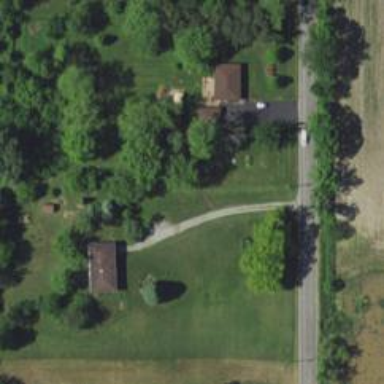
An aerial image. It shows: Driveway leading to service road.